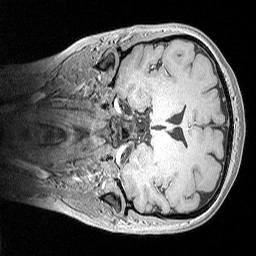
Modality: MP2RAGE
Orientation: coronal
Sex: female
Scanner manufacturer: siemens
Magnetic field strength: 3 T
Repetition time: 5 s
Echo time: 0.00292 s